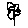
Label: flower